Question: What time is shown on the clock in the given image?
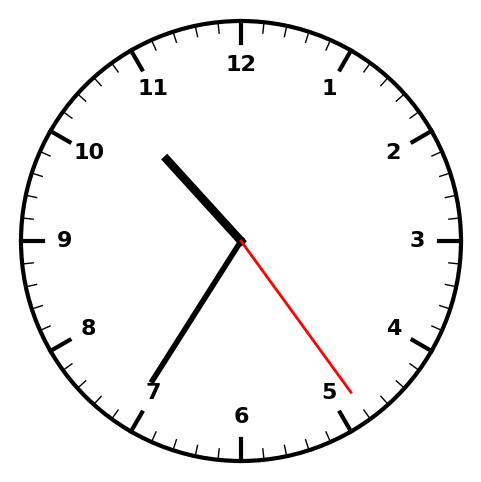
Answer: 10:35:24